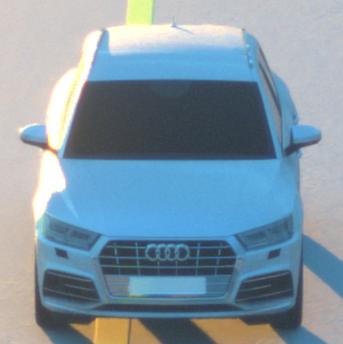
Make: Audi
Model: Q5 45 TFSI
Detailed model: Q5 (FY)
Model produced from: 2019/01
Model produced until: 2019/05
Doors: 5
Color: white
Road condition: dry road
Daytime: sunrise or sunset
Contrast: medium contrast